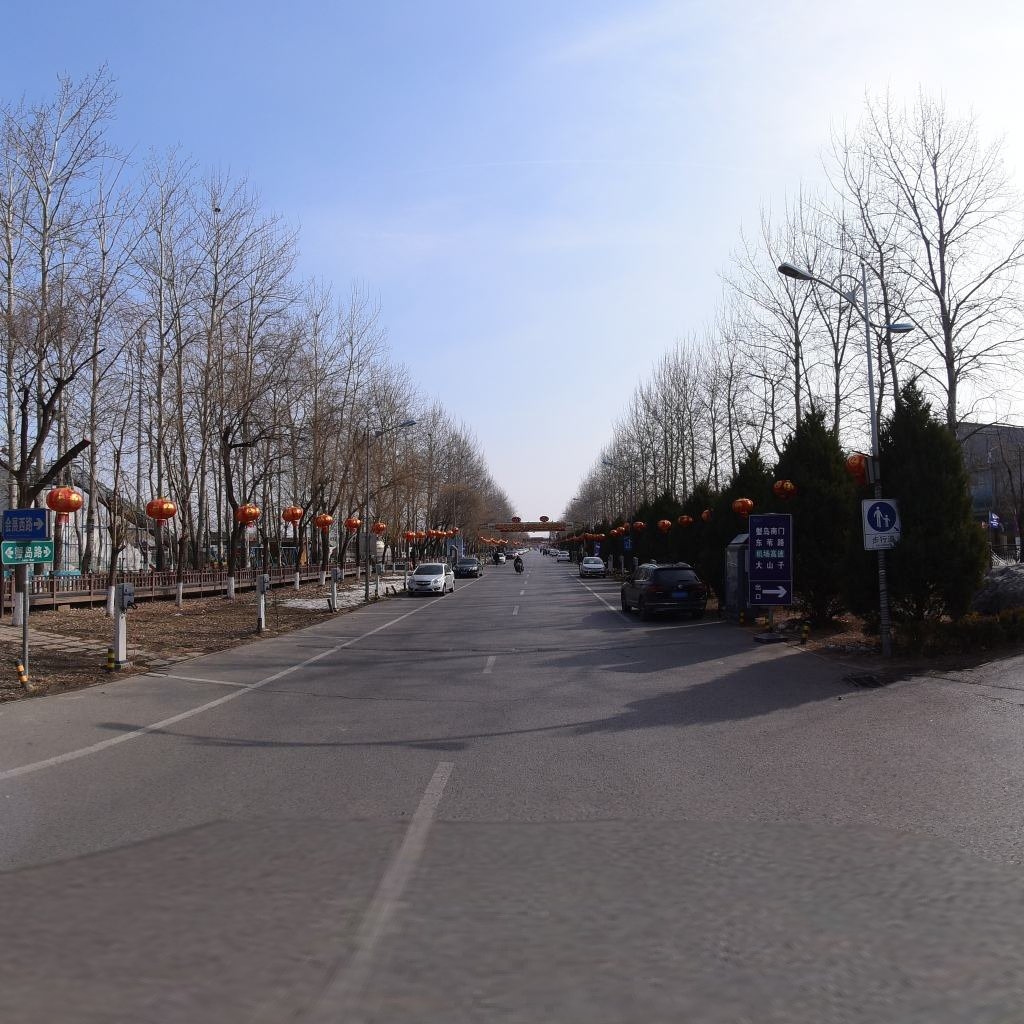
Region: Chaoyang
Road damage annotations: transverse crack, transverse crack